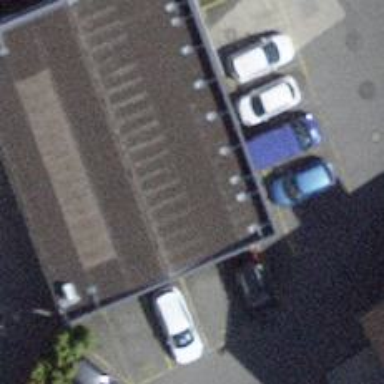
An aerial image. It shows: Car repair shop that offers dealer and repair services.